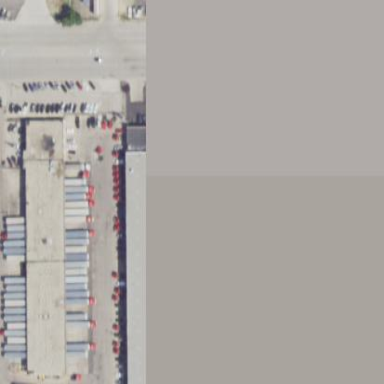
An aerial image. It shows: Industrial building.